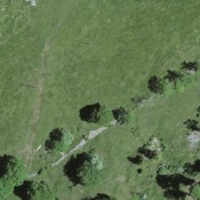
EUNIS habitat code: 24
Species observed at this site:
Fringilla coelebs
Anthus trivialis